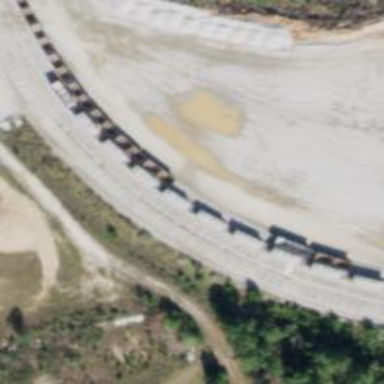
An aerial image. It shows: Railway spur service for aggregate transportation.